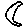
Label: moon